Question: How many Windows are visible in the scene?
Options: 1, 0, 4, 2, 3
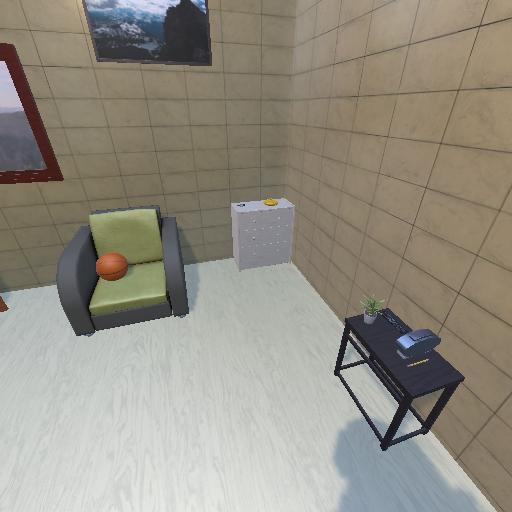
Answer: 1